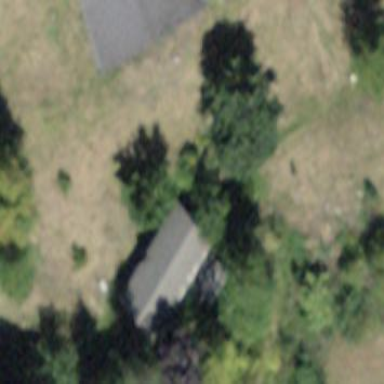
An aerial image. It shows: Bungalow.